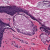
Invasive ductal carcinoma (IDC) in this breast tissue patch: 0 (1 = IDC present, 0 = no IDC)